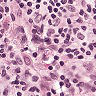
Metastatic tissue present: no